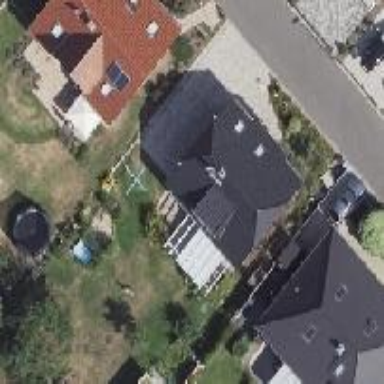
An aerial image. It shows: Half-hipped roof house.